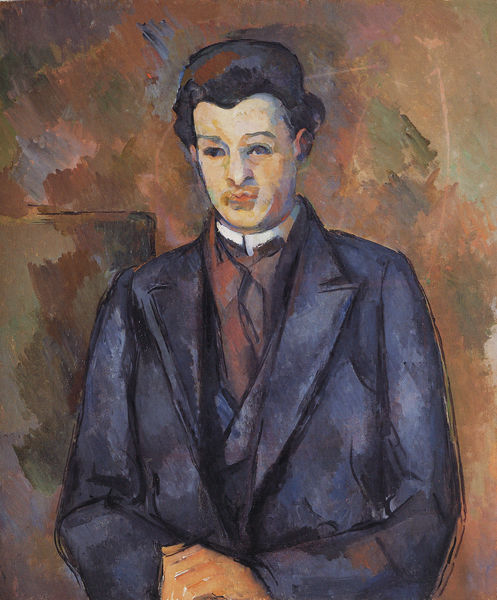
Titel: Portrait du peintre Alfred Hauge
Künstler: Paul Cézanne
Standort: West Palm Beach (Florida)
Institution: Norton Museum of Art
Schlagwörter: blau, dunkel, gemälde, hand, haut, mann, schatten, weiß, cezanne, grün, impressionismus, kubismus, kubistisch, ocker, braun, bunt, frisur, geste, grau, haar, hell, hintergrund, hut, licht, mund, nase, ohr, orange, schwarz, stirn, blick, obst, rot, schal, tuch, anzug, hemd, jacke, jung, kappe, wand, arm, arme, augen, blass, falten, gesicht, kragen, trauer, bildnis, hände, portrait, porträt, auge, haare, halbfigur, mantel, sitzend, person, augenbrauen, frontal, lippe, ohren, rosa, rund, stilleben, schnell, lächeln, wangen, ecke, farben, modern, lila, violett, ausdruck, blue, church, hands, hat, men, oil, red, white, black, collar, dark, gefaltet, green, hair, nose, painting, sit, wall, krawatte, brauen, brun, halstuch, homme, manteau, marron, moustache, nez, serieux, lciht, brown, hemdkragen, revers, sakko, jacket, weste, striche, umriss, kante, eckig, rechteck, farbflächen, vatermörder, konturen, selbstbildnis, stehkragen, kravatte, prister, pfarrer, schlips, verschwommen, junger mann, männlich, expressiv, man, pastor, background, crossed, ear, eyes, male, suit, herz, leicht, light, edelmann, color, impressionism, brow, chin, coat, mouth, expressionist, french, cheveux, peinture, main, cravat, tie, abstract, bleu, bord, cheeks, vest, chemise, costume, esquisse, colorful, colors, gazing, pastel, kantig, impressionist, finger, fingers, bartlos, impressionnisme, wad, black hair, eyebrows, veste, coupe, tan, forehead, shirt, autoportrait, blcik, cubisme, mains, uniforme, fond, bowler, flügelärmel, serious, roux, orhen, ausgebeult, post impressionnisme, cazanne, cravate, gouache, 1920, gloomy, protrait, minimalist, 3d, dark colors, professional, smart, saco, caban, nosee, fotografy, drake colors, blue tux, aqauarell, moustche